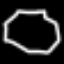
Label: octagon